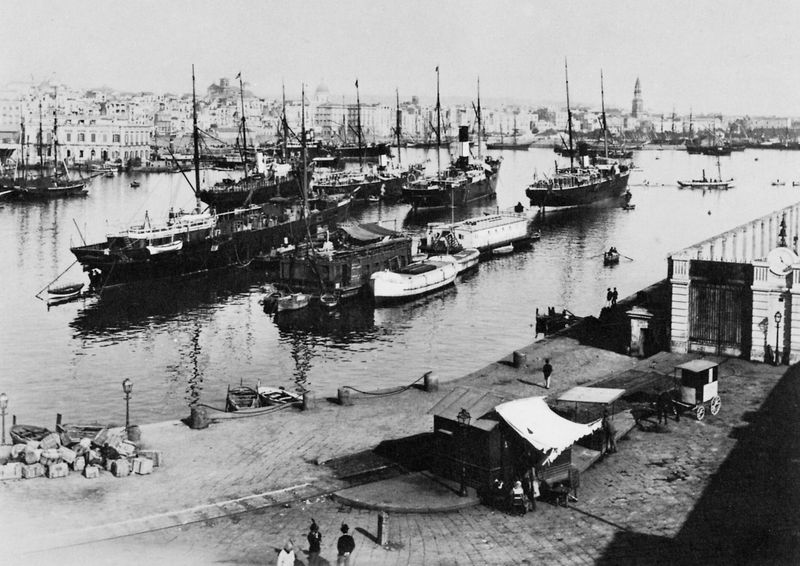
Titel: Blick auf den Hafen von Napoli
Künstler: Gebrüder Alinari
Schlagwörter: himmel, mann, meer, wasser, weiß, fluss, kirchturm, landschaft, menschen, see, stadt, ufer, grau, hintergrund, laterne, laternen, männer, schwarz, strasse, dach, gebäude, tuch, leute, mensch, ferne, häuser, natur, spiegelung, gewässer, hütte, kanal, boot, boote, kahn, pferd, ruder, turm, küste, schiff, schiffe, segel, segelschiffe, wellen, düster, kisten, passanten, pflaster, venedig, mast, kette, mauer, kutsche, markt, platz, vogelperspektive, hafen, kähne, ladung, wagen, kai, masten, mündung, dampfer, pier, steg, ruderboot, uhr, tor, anlegen, segelboote, ozean, foto, fotografie, kirchen, luftaufnahme, panorama, photographie, stadtansicht, schwarz-weiss, ketten, waare, trüb, photo, anker, maste, vordach, absperrung, fotografi, zelt, lager, markise, ware, fuhrwerk, lasten, anlegeplatz, poller, hafenstadt, pakete, küstenstadt, schiffsmast, buden, stände, genua, sonnensegel, plane, photgraphie, segelstangen, baracken, hausboot